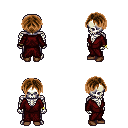
a pixel art fantasy rpg character, male body template, skeleton, red robe, metal pants, brown parted hairstyle, bracelets, brown shoes, four views (front, back, left, right), 2x2 character sprite sheet, small pixel art, hard edges, no anti-aliasing